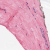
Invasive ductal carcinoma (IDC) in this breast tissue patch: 0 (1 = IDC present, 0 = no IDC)